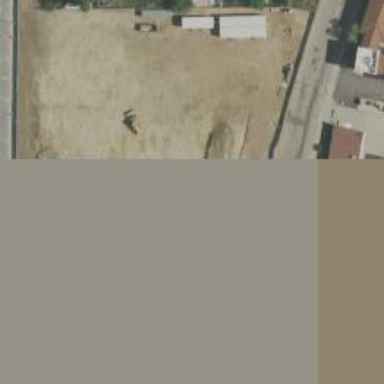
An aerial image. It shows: Parking area.